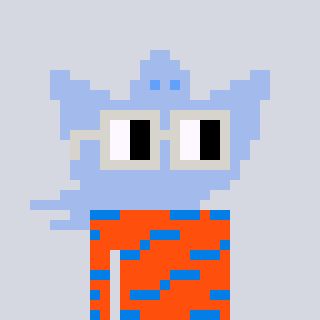
a pixel art character with square light gray glasses, a ghost-B-shaped head and a orange-colored body on a cool background